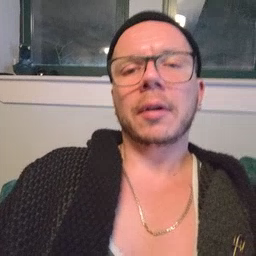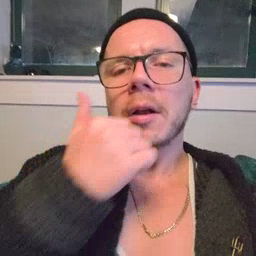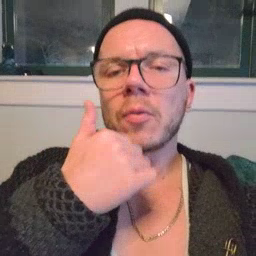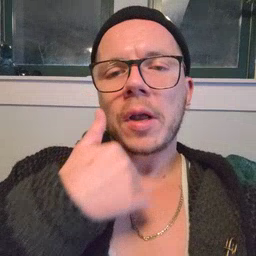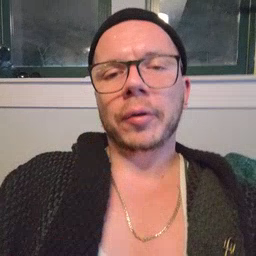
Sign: underwear